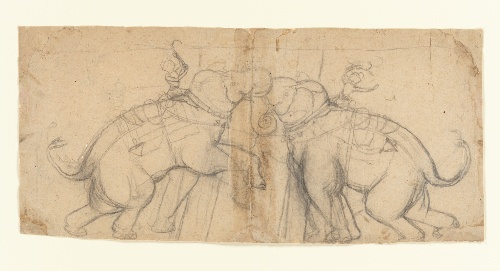
Date: early 19th century
Object type: Drawing
Classification: Paintings
Medium: Charcoal on paper
Culture: India (Rajasthan, Kotah)
Dimensions: Image (sight): 10 3/4 x 23 1/4 in. (27.3 x 59.1 cm)
Department: Asian Art
Credit line: Gift of Subhash Kapoor, in memory of his parents, Smt Shashi Kanta and Shree Parshotam Ram Kapoor, 2008
Accession year: 2008
Repository: Metropolitan Museum of Art, New York, NY
Tags: Elephants